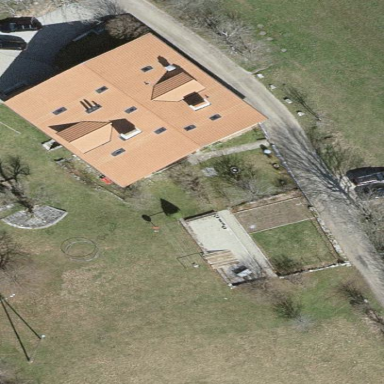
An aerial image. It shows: Detached building.